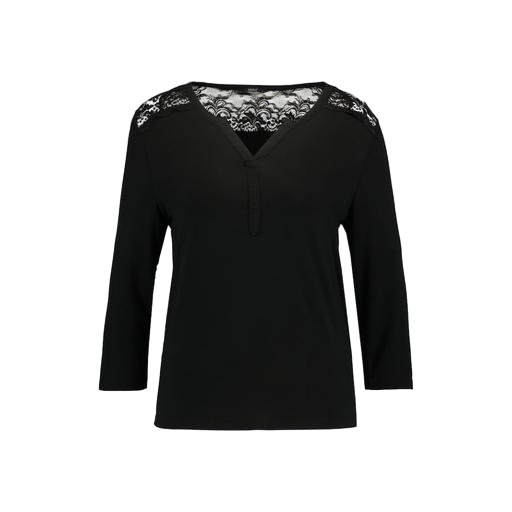
black three-quarter-sleeve top only macy, black lace-accented top, black plus size lace-yoke jersey t-shirt, white background